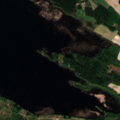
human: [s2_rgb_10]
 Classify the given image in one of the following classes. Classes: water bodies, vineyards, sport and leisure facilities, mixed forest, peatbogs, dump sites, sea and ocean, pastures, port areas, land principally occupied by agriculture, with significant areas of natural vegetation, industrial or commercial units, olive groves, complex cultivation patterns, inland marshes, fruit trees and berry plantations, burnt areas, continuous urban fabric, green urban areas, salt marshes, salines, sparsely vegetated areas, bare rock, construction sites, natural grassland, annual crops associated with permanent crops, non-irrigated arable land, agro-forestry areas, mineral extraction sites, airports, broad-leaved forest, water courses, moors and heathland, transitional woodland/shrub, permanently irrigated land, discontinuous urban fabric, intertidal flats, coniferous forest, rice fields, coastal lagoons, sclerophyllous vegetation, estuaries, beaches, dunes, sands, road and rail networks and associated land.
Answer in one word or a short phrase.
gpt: land principally occupied by agriculture, with significant areas of natural vegetation, coniferous forest, mixed forest, water bodies